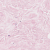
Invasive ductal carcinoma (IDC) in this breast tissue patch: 0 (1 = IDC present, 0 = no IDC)